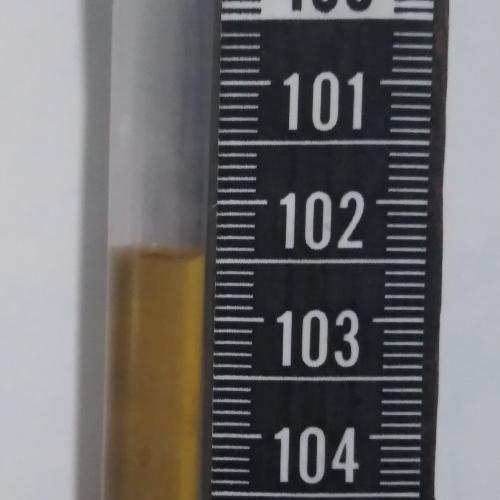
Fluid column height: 102.5 cm